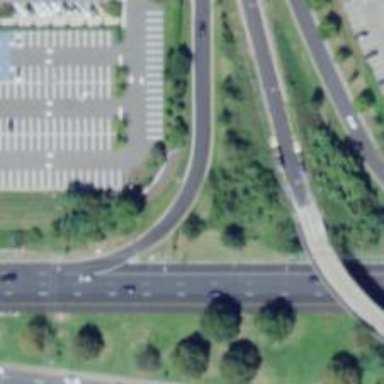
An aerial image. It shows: Trunk link highway.